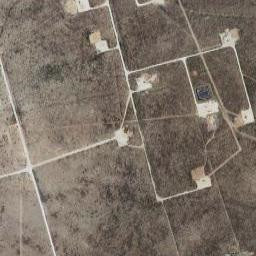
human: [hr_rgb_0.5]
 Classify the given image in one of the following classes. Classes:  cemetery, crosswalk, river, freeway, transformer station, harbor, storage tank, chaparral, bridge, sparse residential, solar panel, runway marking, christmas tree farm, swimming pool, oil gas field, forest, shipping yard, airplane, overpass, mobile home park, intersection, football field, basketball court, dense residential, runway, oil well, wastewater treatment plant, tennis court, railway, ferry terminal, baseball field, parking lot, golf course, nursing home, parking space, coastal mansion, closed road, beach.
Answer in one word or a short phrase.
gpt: oil gas field